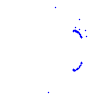
Particle: kaon